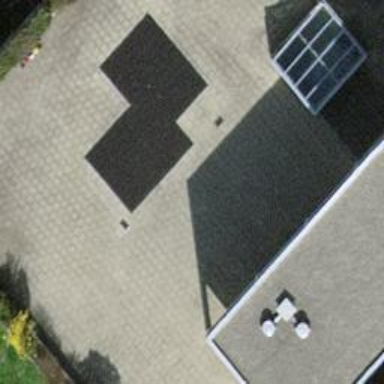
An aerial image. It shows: Community centre building.